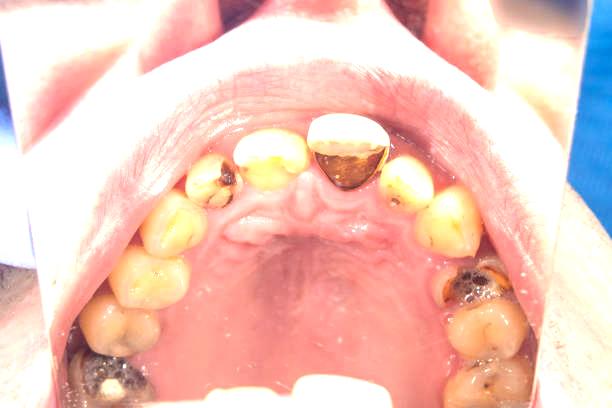
Condition: Gingivitis